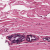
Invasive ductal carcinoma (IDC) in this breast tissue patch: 0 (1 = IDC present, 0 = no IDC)